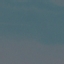
Land use / land cover class: SeaLake